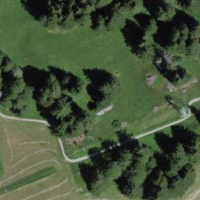
EUNIS habitat code: 43
Species observed at this site:
Ranunculus platanifolius